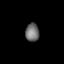
Tissue: lung
Cell type: Fibroblasts
Senescence score: 0.6051
Nuclear area (px): 239
Mean DAPI intensity: 112.628